Question: I have recently started using Zabbix release 2.0.7 and faced few issues
1) On the Zabbix page (for example : <URL> I see that for there RC releases Zabbix says
What is the meaning of release candidate if cannot be used for production release . May be I am not understanding Zabbix terminology here .
2) ok . Since Zabbix prohibited me from using its 2.0.7 rc1 release , I installed 2.0.7 and on my Zabbix PAGE I see the following errors though all triggers etc are getting captured perfectly fine .
What can i be doing wrong . I have taken all the rpms from zabbix download site & not changed a single line of code .

'''
Constant UNRESOLVED_MACRO_STRING already defined [include/translateDefines.inc.php:24]
Constant HISTORY_OF_ACTIONS_DATE_FORMAT already defined [include/translateDefines.inc.php:27]
Constant EVENT_ACTION_MESSAGES_DATE_FORMAT already defined [include/translateDefines.inc.php:28]
Constant EVENT_ACTION_CMDS_DATE_FORMAT already defined [include/translateDefines.inc.php:29]
Constant HISTORY_LOG_LOCALTIME_DATE_FORMAT already defined [include/translateDefines.inc.php:30]
Constant HISTORY_LOG_ITEM_PLAINTEXT already defined [include/translateDefines.inc.php:31]
Constant HISTORY_PLAINTEXT_DATE_FORMAT already defined [include/translateDefines.inc.php:32]
Constant HISTORY_ITEM_DATE_FORMAT already defined [include/translateDefines.inc.php:33]
Constant EVENTS_DISCOVERY_TIME_FORMAT already defined [include/translateDefines.inc.php:34]
Constant EVENTS_ACTION_TIME_FORMAT already defined [include/translateDefines.inc.php:35]
Constant QUEUE_NODES_DATE_FORMAT already defined [include/translateDefines.inc.php:36]
Constant CHARTBAR_HOURLY_DATE_FORMAT already defined [include/translateDefines.inc.php:37]
Constant CHARTBAR_DAILY_DATE_FORMAT already defined [include/translateDefines.inc.php:38]
Constant REPORT4_ANNUALLY_DATE_FORMAT already defined [include/translateDefines.inc.php:40]
Constant REPORT4_MONTHLY_DATE_FORMAT already defined [include/translateDefines.inc.php:41]
Constant REPORT4_DAILY_DATE_FORMAT already defined [include/translateDefines.inc.php:42]
Constant REPORT4_WEEKLY_DATE_FORMAT already defined [include/translateDefines.inc.php:43]
Constant REPORTS_BAR_REPORT_DATE_FORMAT already defined [include/translateDefines.inc.php:45]
Constant POPUP_PERIOD_CAPTION_DATE_FORMAT already defined [include/translateDefines.inc.php:46]
Constant MAPS_DATE_FORMAT already defined [include/translateDefines.inc.php:47]
Constant SERVER_INFO_DATE_FORMAT already defined [include/translateDefines.inc.php:48]
Constant XML_DATE_DATE_FORMAT already defined [include/translateDefines.inc.php:49]
Constant XML_TIME_DATE_FORMAT already defined [include/translateDefines.inc.php:50]
'''
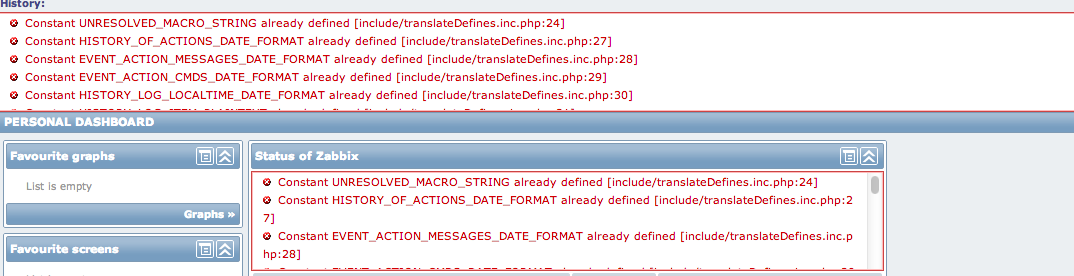
Answer: 1. Release candidate in any terminology usually means that the software "should work" however, the vendor doesn't guarantee 100% stability and lack of errors.
2. Most probably you have some leftovers from the previous installation. The PHP error you get usually means that some file was included twice or a file from different version was included.
I strongly advice to use the packages from your distribution.